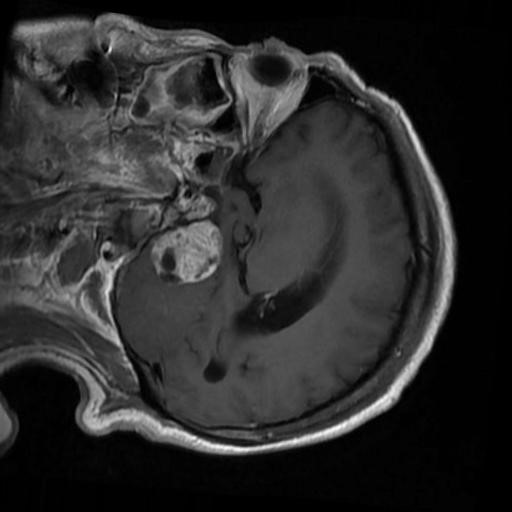
Label: brain_menin